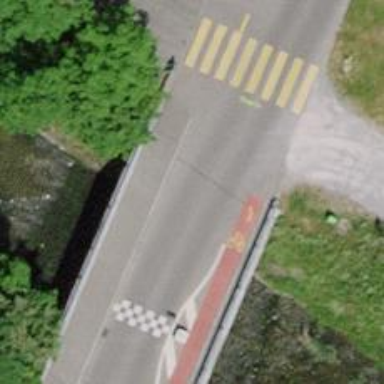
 including bridge. There is cycle track on the right side."